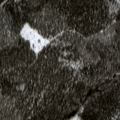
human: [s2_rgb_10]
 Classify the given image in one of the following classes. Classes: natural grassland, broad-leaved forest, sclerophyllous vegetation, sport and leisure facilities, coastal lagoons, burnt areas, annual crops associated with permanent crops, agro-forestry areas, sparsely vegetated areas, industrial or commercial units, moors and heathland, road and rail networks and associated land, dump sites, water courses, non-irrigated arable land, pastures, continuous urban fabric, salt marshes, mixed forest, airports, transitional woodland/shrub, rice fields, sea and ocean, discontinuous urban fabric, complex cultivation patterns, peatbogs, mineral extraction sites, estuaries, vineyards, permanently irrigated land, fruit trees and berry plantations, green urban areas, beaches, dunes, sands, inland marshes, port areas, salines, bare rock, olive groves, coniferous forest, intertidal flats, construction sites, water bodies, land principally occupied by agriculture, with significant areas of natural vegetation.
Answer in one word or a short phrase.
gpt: coniferous forest